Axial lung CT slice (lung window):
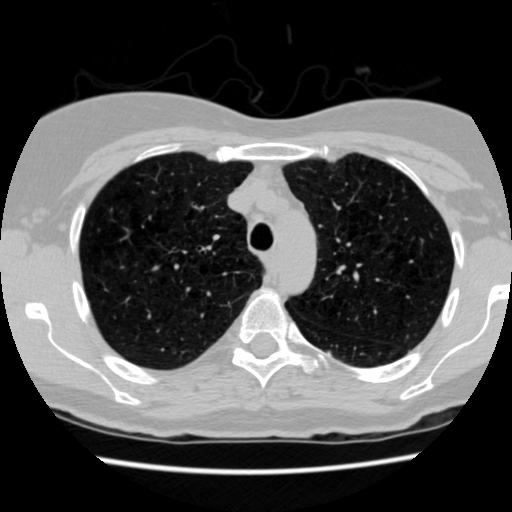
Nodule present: no